Question: I am trying to make a horizontally scrolling grid. It has two rows. The second row is offset (by half the width of one item, but that is trivial to calculate and doesn't matter here).
I am currently using RecyclerView and the GridLayoutManager from <URL>
However, the offsetting is proving extremely difficult.
It should end up looking like
Does anybody have any suggestions for making the second row staggered like in the picture above?
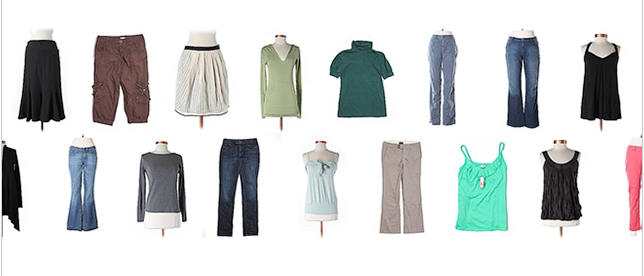
Answer: Use <URL>.
Alternatively, instead of an ItemDecoration, when onBind is called, you can set the first item's width such that it will include gap on left.
If your data set changes, don't call notifyDataSetChanged which will reset the historical calculations in SGLM. Instead, use detailed notify events like <URL> so that SGLM will be able to recalculate layout without resetting positions.